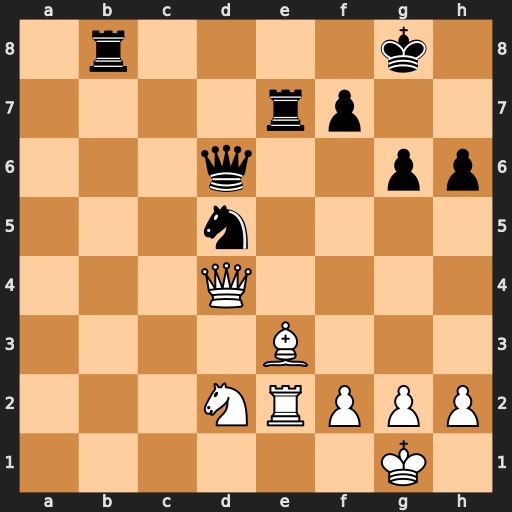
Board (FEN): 1r4k1/4rp2/3q2pp/3n4/3Q4/4B3/3NRPPP/6K1
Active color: w
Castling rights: -
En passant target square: -
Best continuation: Bxh6 f6 Rxe7 Qxe7 Qxd5+